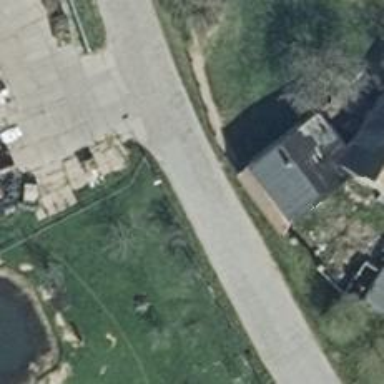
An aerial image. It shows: Secondary road with no sidewalk.